Question: I currently have a site <URL>, When the browser is resized to around mobile phone resolution, the nav bar automatically convert into a orange drop down list.
Is there anyway to disable this?

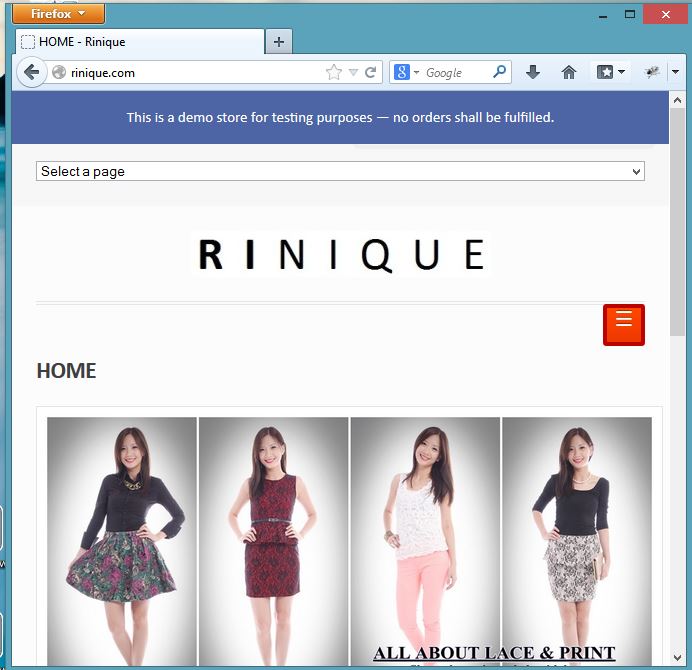
Answer: ## Read about css media query and some advise/idea about your site:
You have a 'css' file <URL> {...}', in this block you'll find 'ul.nav', 'ul.nav li' and suchlike things, these are actually a different style rules for handheld devices like, 'tablet', 'smart phones' etc. So, if you want change the responsiveness of your site, you may alter these rules and check what happends after you've made a change.
Also, in your 'general.js' file <URL>, you have
'''
// Responsive Navigation (switch top drop down for select)
jQuery('ul#top-nav').mobileMenu({
switchWidth: 767, //width (in px to switch at)
topOptionText: 'Select a page', //first option text
indentString: '&nbsp;&nbsp;&nbsp;' //string for indenting nested items
});
'''
I think this code is also doing something for the 'nav' to be response according to device/screen size. So, that's it, change and see, just play with these codes and see what you get but make sure to 'backup' these before you make changes to these files and I personally like and would like to give you an advise that, your site is better with support for responsiveness and you should keep it as it is. So, think again before you revoke the feature (responsiveness) from your site.